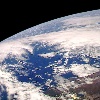
Label: cloud